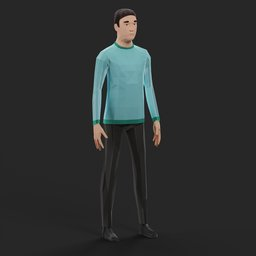
Label: people